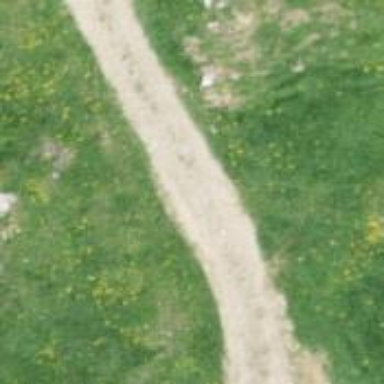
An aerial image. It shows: Downhill track with compacted grade3 surface.